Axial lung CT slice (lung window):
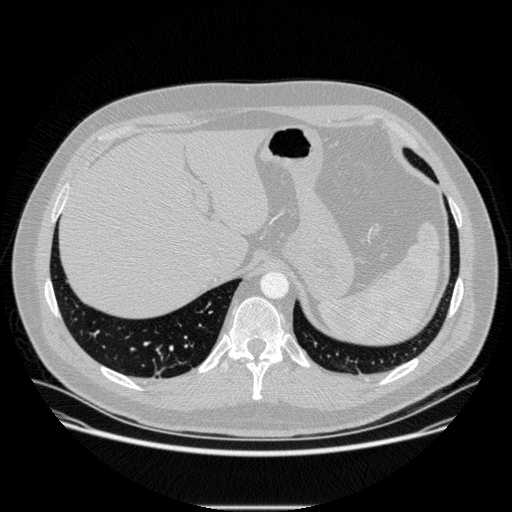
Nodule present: no